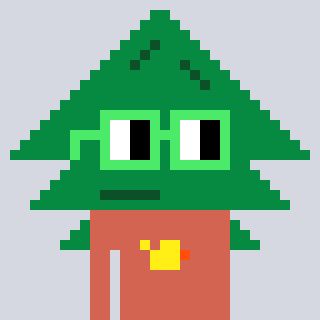
a pixel art character with square light green glasses, a fir-shaped head and a peachy-colored body on a cool background